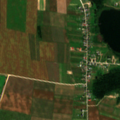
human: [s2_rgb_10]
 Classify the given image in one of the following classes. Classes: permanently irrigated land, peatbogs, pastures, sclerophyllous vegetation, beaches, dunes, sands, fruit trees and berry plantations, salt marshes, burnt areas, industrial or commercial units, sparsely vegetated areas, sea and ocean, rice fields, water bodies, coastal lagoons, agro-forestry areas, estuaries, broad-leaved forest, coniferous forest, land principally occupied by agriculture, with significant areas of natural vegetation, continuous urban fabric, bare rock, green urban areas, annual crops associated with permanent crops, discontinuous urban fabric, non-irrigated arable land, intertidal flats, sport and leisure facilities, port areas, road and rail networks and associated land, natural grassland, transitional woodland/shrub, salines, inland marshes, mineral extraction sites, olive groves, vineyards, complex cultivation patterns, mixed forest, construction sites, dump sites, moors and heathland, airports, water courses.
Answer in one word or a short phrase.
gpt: discontinuous urban fabric, mineral extraction sites, non-irrigated arable land, complex cultivation patterns, land principally occupied by agriculture, with significant areas of natural vegetation